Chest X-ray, PA view. Patient: 63 years old, sex M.
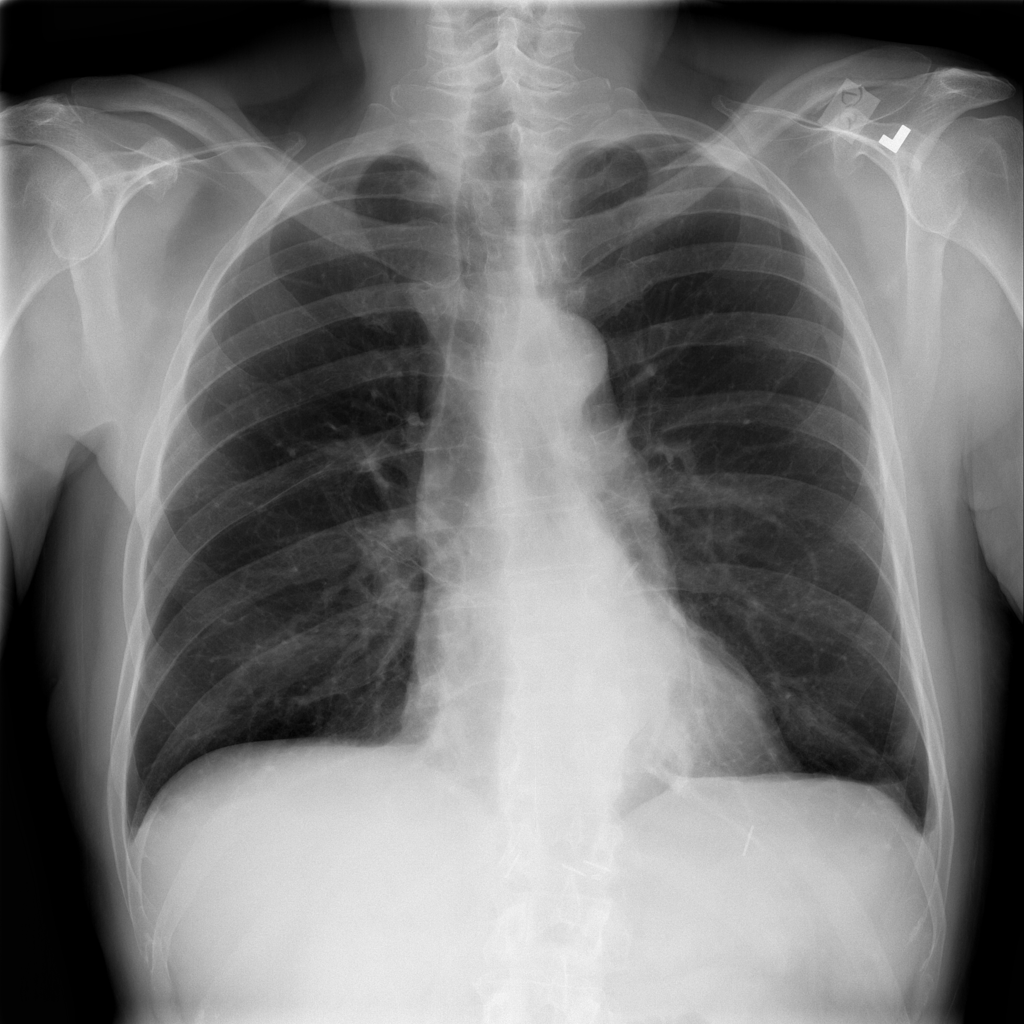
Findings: No Finding